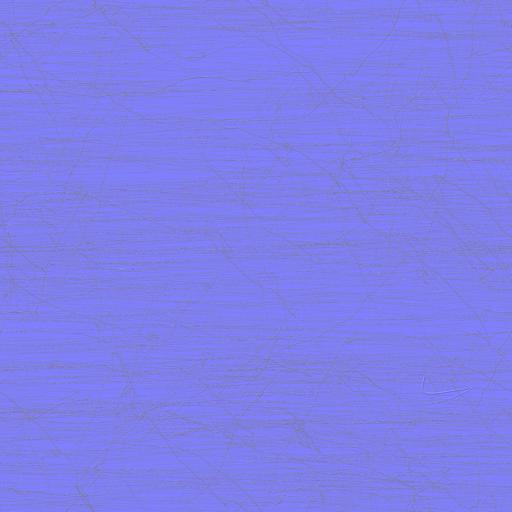
imperfection imperfections scratched scratches surface